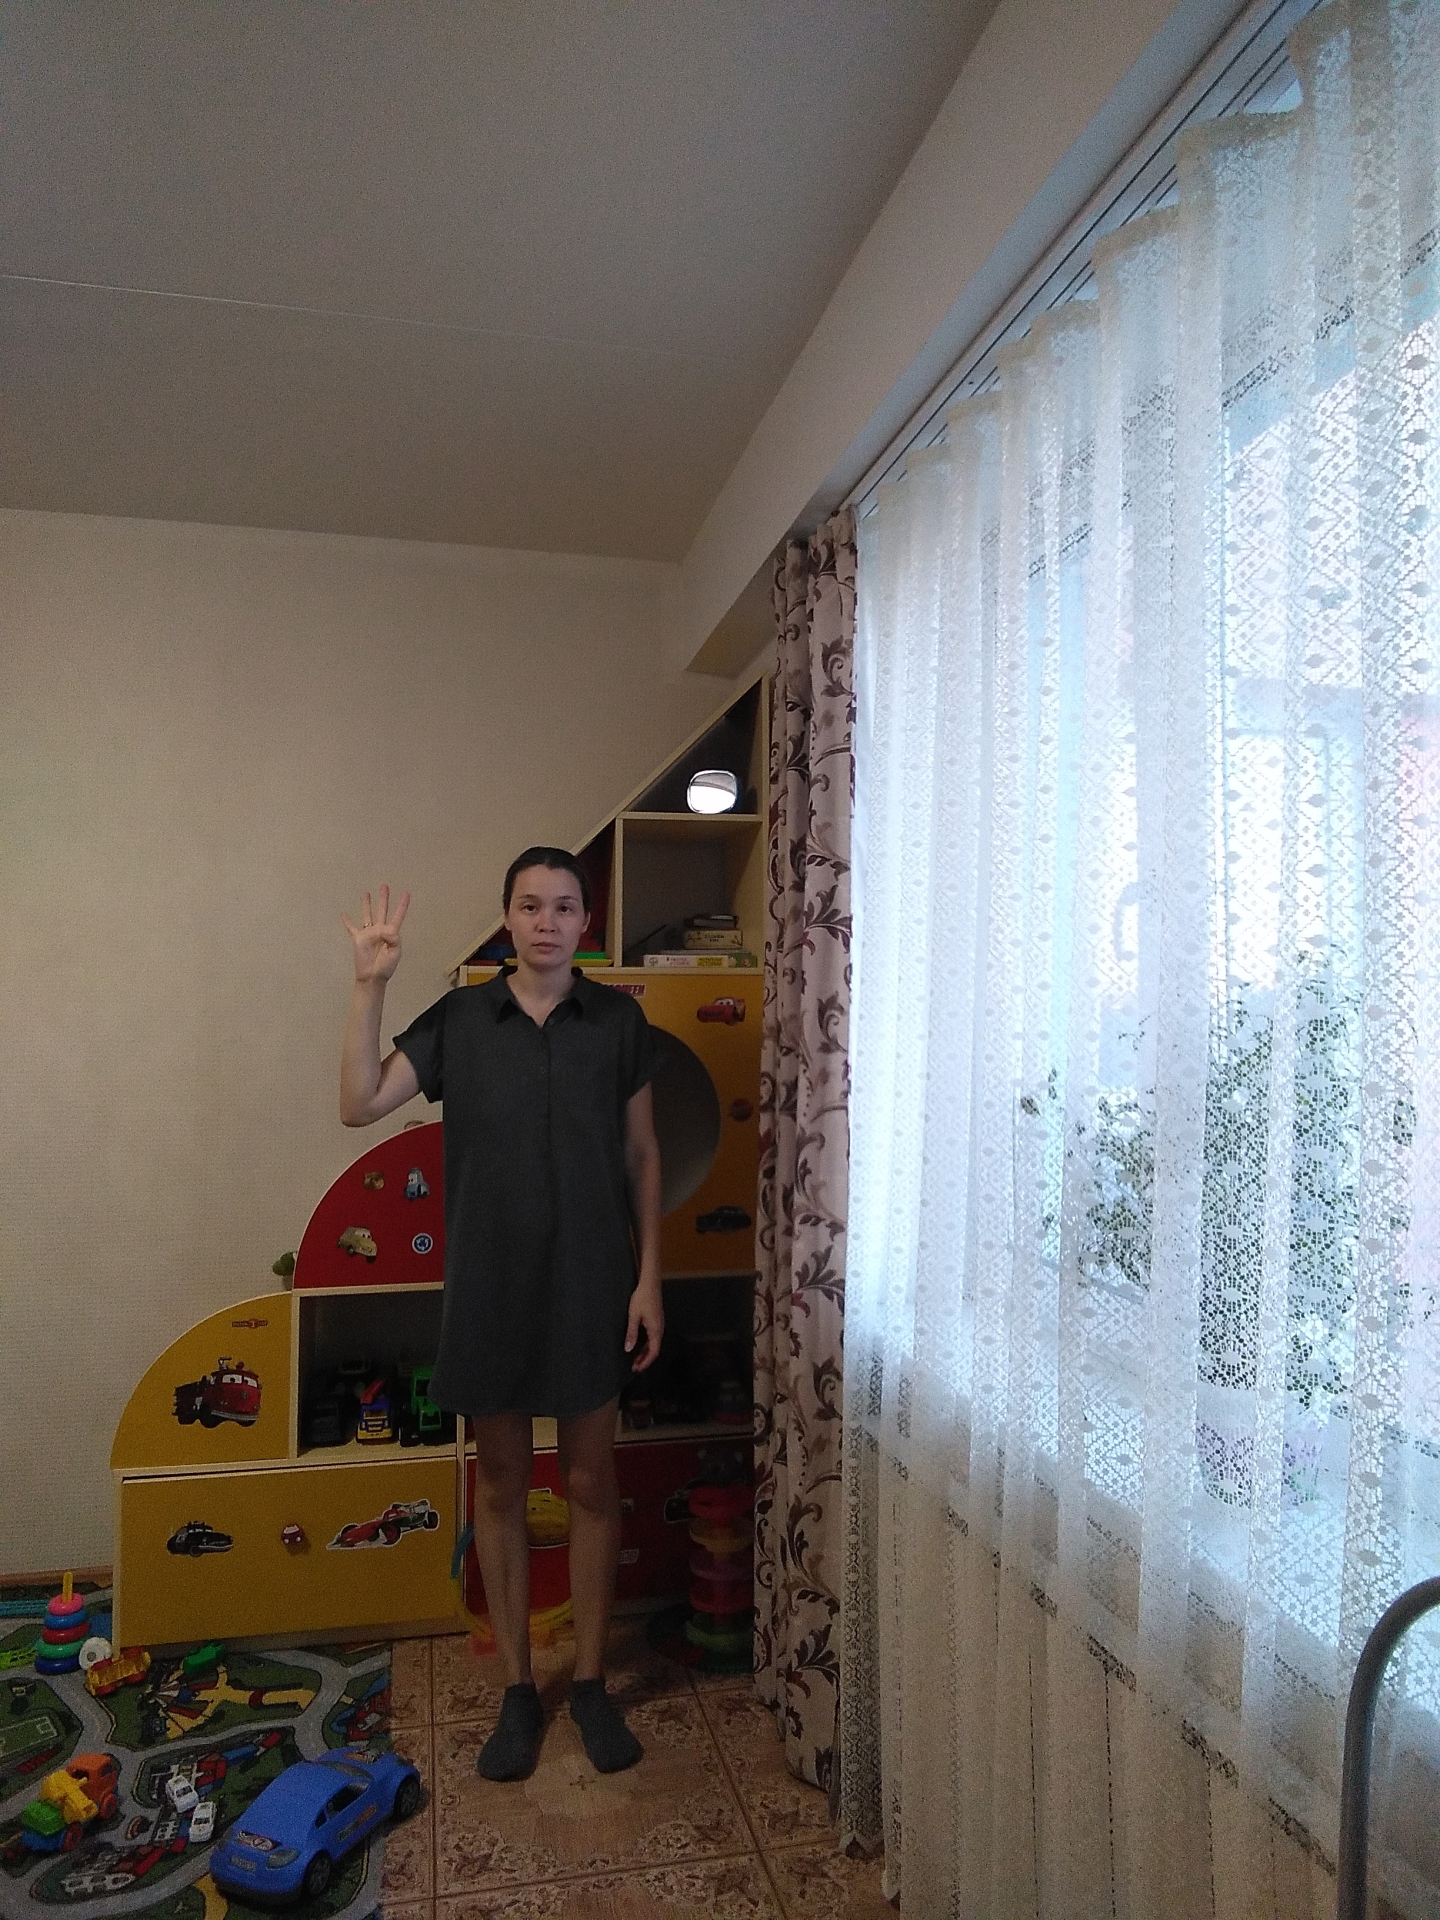
Label: noise